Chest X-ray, PA view. Patient: 48 years old, sex M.
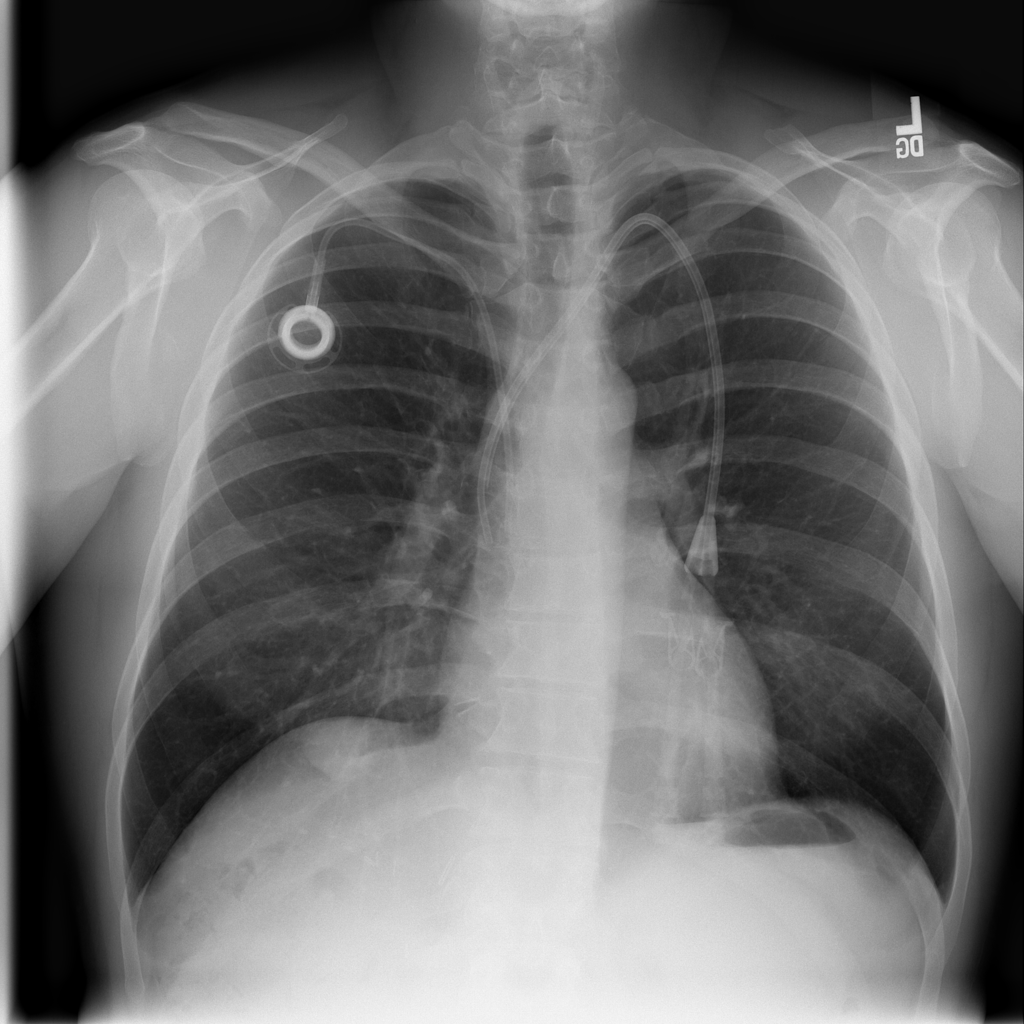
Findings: No Finding